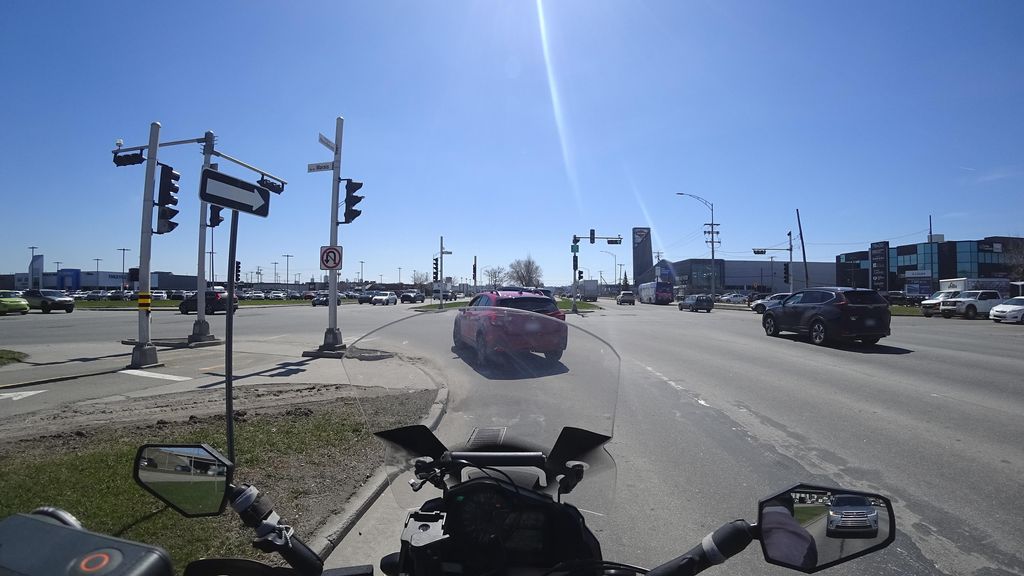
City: quebec_city